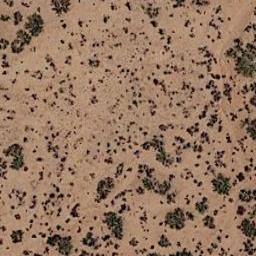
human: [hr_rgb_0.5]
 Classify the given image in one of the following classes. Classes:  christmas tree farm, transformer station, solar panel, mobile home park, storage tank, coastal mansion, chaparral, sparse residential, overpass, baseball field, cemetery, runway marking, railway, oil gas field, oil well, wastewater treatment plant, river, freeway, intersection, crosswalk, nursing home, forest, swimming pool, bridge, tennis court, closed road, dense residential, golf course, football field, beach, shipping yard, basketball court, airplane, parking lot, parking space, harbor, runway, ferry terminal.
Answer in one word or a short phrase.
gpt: chaparral